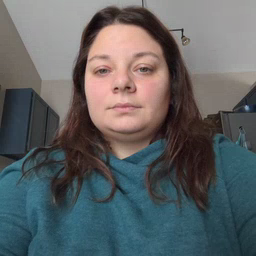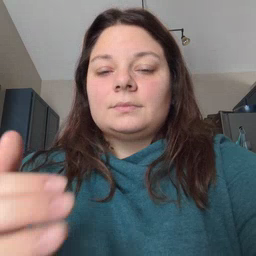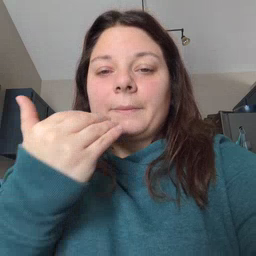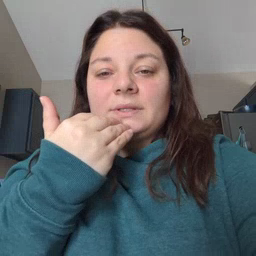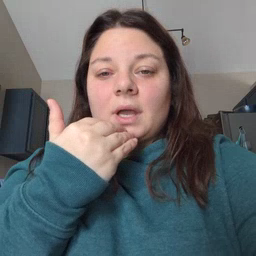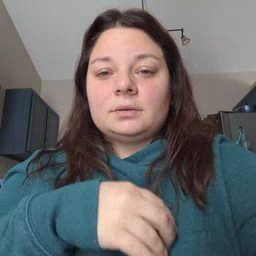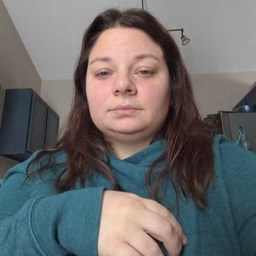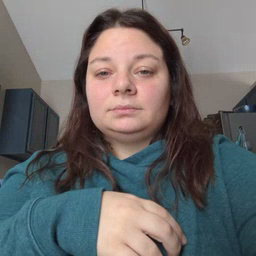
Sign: pizza